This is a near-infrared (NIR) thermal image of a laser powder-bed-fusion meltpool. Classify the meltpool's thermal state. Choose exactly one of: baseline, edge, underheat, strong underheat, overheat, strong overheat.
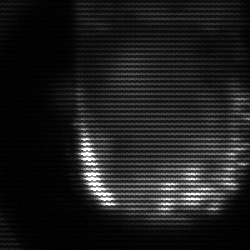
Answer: baseline